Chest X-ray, PA view. Patient: 44 years old, sex M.
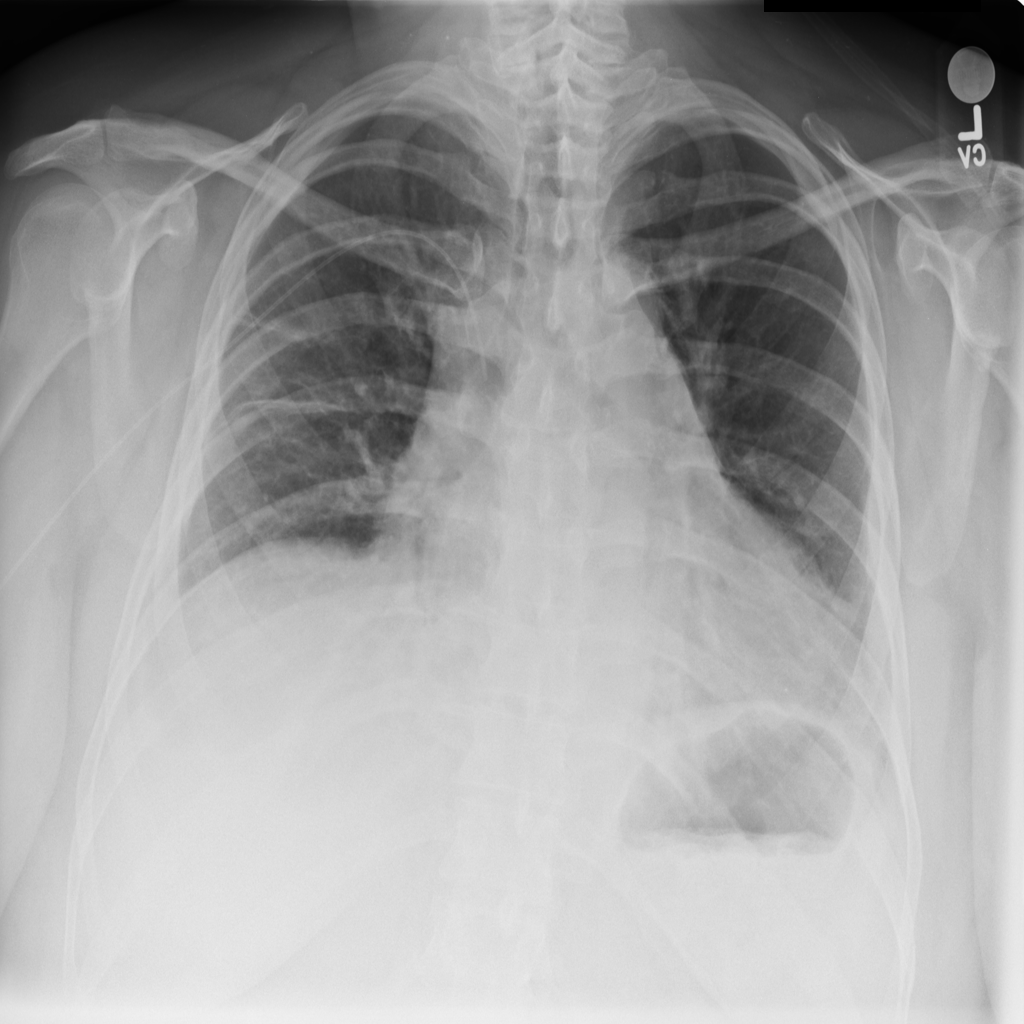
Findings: Atelectasis